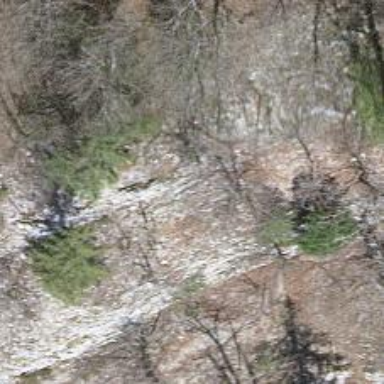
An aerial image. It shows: Natural cliff.